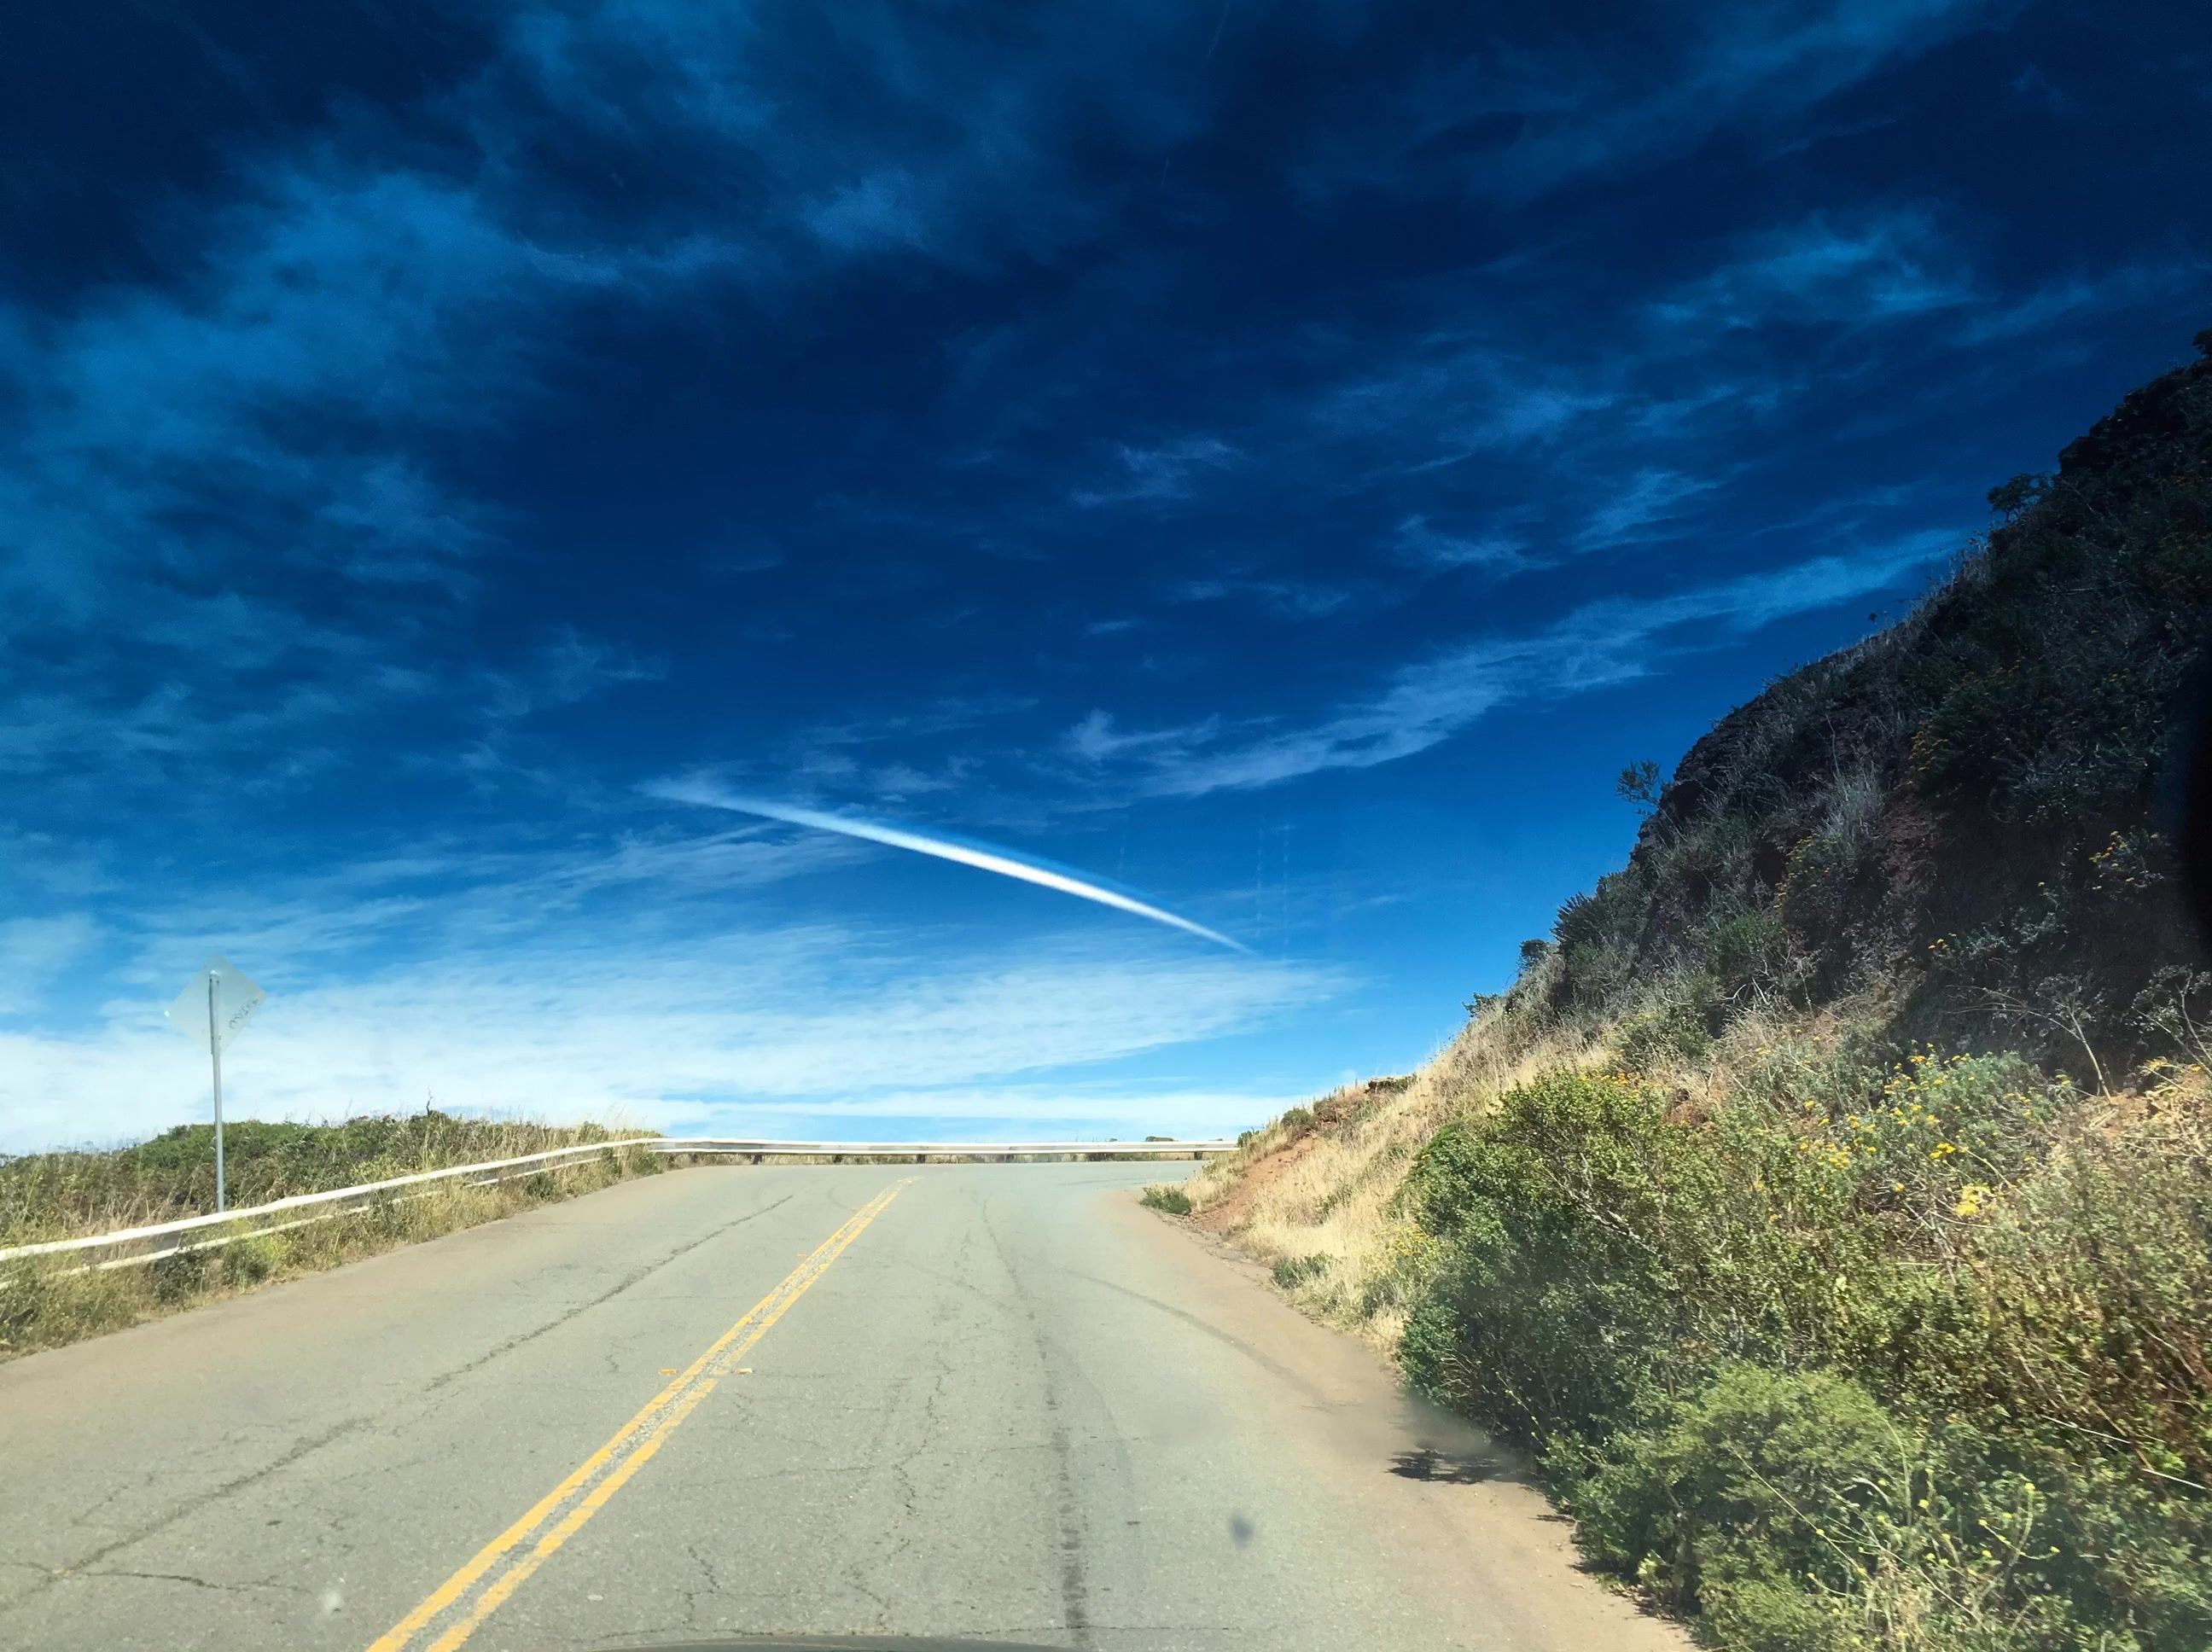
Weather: cloudy
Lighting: day
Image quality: slightly poor
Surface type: driving surface
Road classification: cycleway, tertiary
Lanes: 2
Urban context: urban centre
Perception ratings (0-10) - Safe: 4.94, Lively: 3.78, Beautiful: 4.35, Boring: 5.11, Depressing: 9.26, Wealthy: 5.73